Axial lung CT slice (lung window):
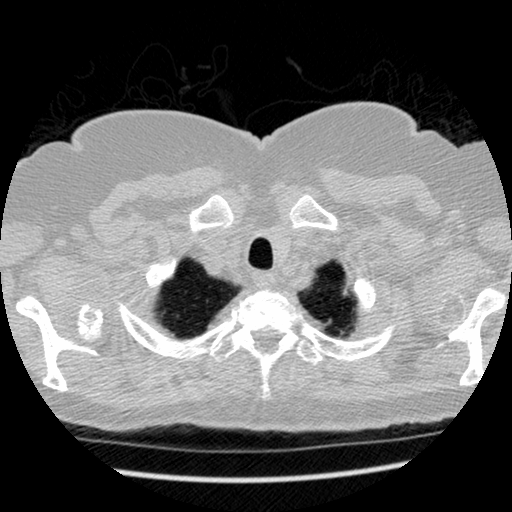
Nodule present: no